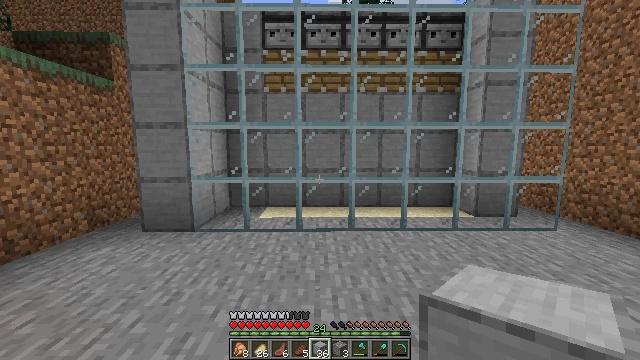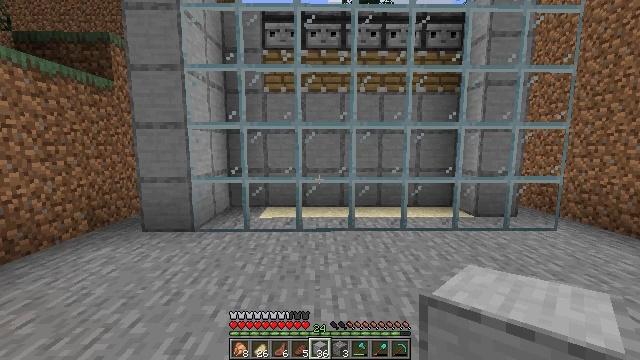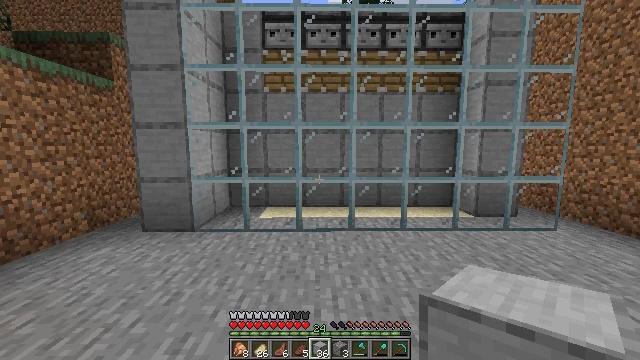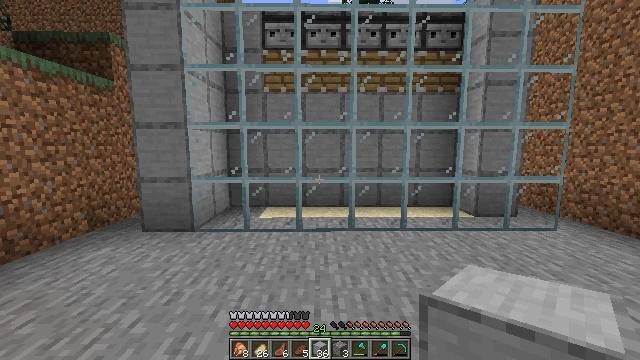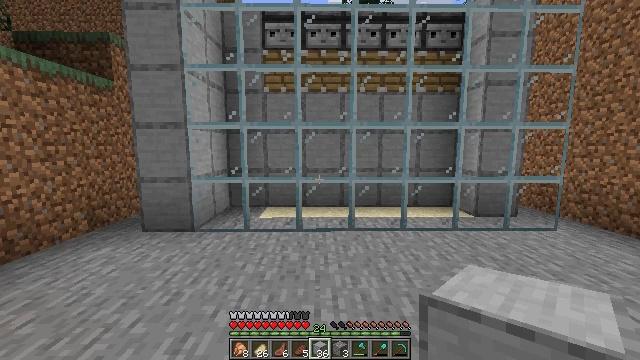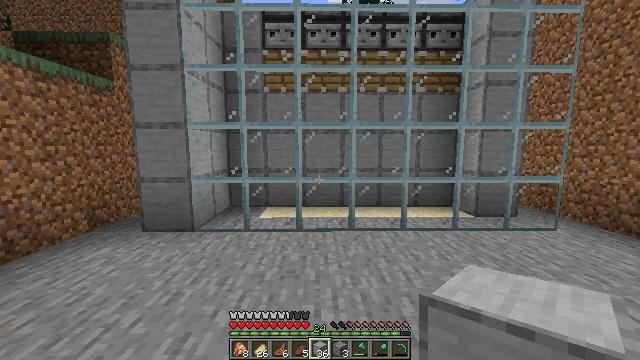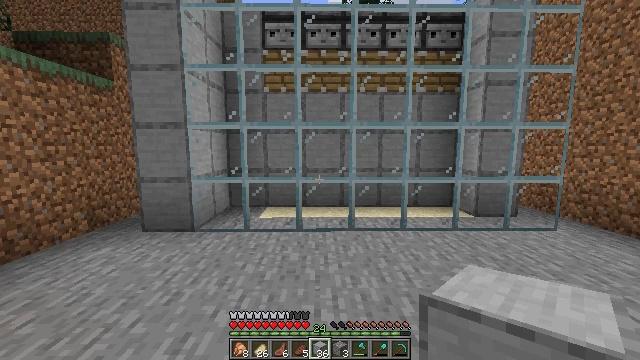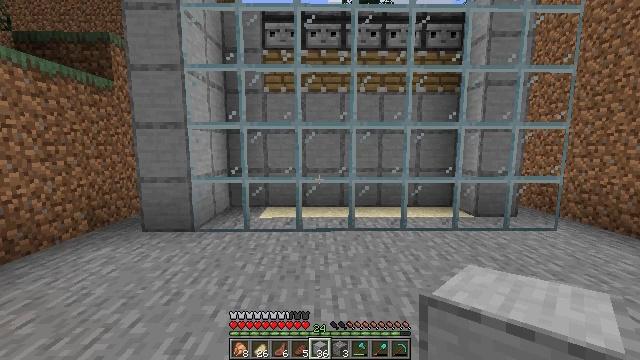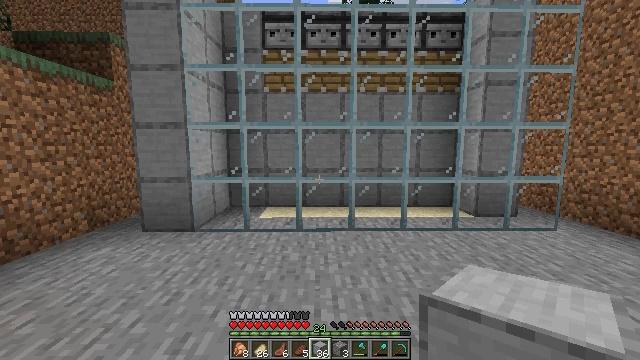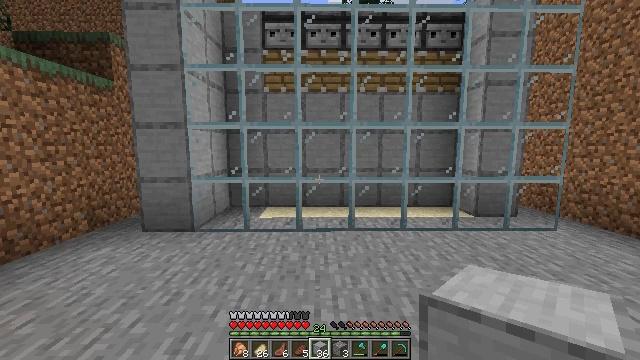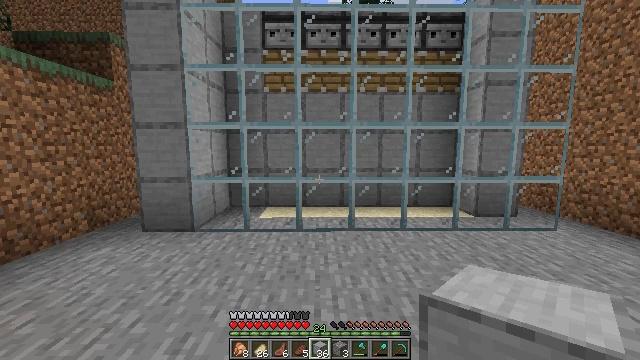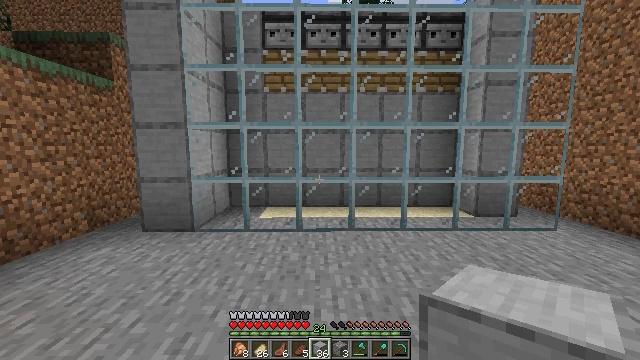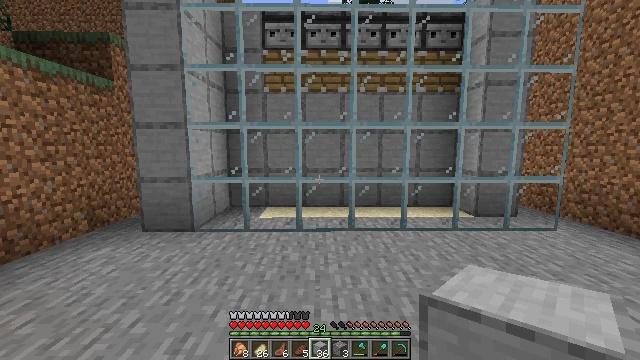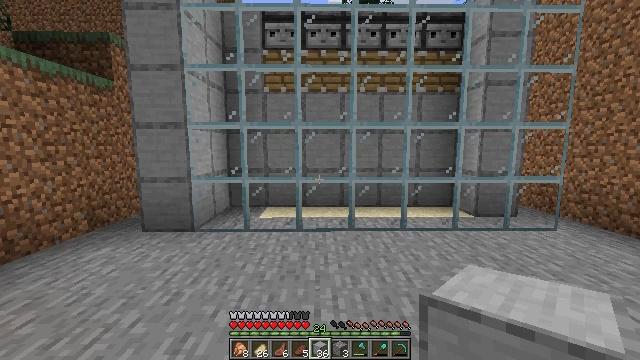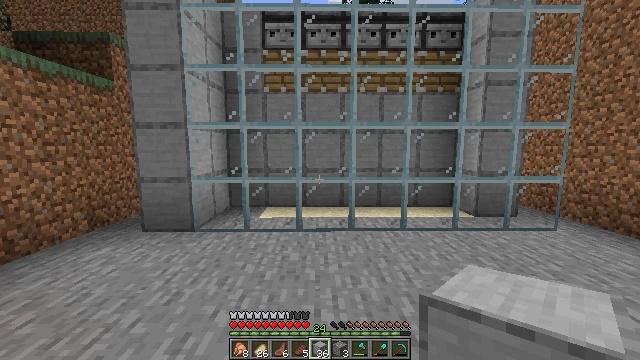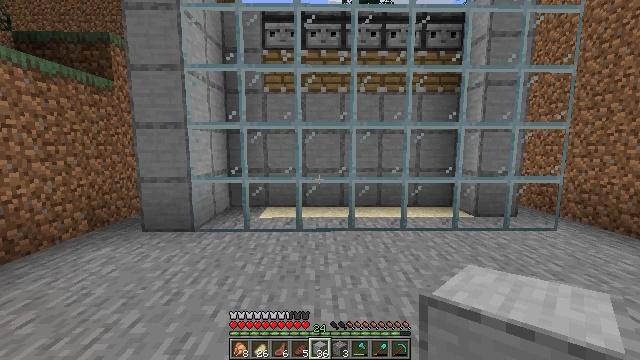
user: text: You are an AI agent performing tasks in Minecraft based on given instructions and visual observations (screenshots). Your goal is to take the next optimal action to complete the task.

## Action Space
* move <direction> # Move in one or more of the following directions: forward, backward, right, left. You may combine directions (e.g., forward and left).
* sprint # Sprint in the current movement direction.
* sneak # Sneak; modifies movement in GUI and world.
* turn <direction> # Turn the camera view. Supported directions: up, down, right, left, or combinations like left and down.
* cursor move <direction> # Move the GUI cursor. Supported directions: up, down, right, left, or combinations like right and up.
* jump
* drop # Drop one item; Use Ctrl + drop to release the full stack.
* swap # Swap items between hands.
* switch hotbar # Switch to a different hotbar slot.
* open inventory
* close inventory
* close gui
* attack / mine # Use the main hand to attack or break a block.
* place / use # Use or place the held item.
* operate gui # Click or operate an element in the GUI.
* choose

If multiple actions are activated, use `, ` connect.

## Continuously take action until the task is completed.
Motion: motion action
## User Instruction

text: Get smooth stone for building.
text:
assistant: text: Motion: no_op
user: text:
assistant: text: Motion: no_op
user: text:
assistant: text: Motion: no_op
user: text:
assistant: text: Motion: no_op
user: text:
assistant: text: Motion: no_op
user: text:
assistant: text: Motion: no_op
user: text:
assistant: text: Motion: no_op
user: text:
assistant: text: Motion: no_op
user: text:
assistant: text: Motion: no_op
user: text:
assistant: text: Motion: no_op
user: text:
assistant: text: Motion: no_op
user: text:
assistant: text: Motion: no_op
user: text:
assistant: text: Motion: no_op
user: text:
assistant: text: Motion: no_op
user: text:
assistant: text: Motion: no_op
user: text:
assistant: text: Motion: no_op
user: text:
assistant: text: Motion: no_op
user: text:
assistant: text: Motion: no_op
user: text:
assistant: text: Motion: no_op
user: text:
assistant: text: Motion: no_op
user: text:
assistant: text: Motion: no_op
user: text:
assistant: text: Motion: no_op
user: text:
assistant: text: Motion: no_op
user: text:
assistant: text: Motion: no_op
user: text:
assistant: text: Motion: no_op
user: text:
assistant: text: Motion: no_op
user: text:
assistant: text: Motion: no_op
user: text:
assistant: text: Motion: no_op
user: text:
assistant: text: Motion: no_op
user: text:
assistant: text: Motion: no_op